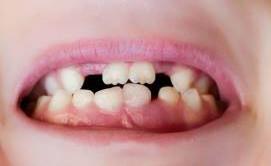
Condition: hypodontia